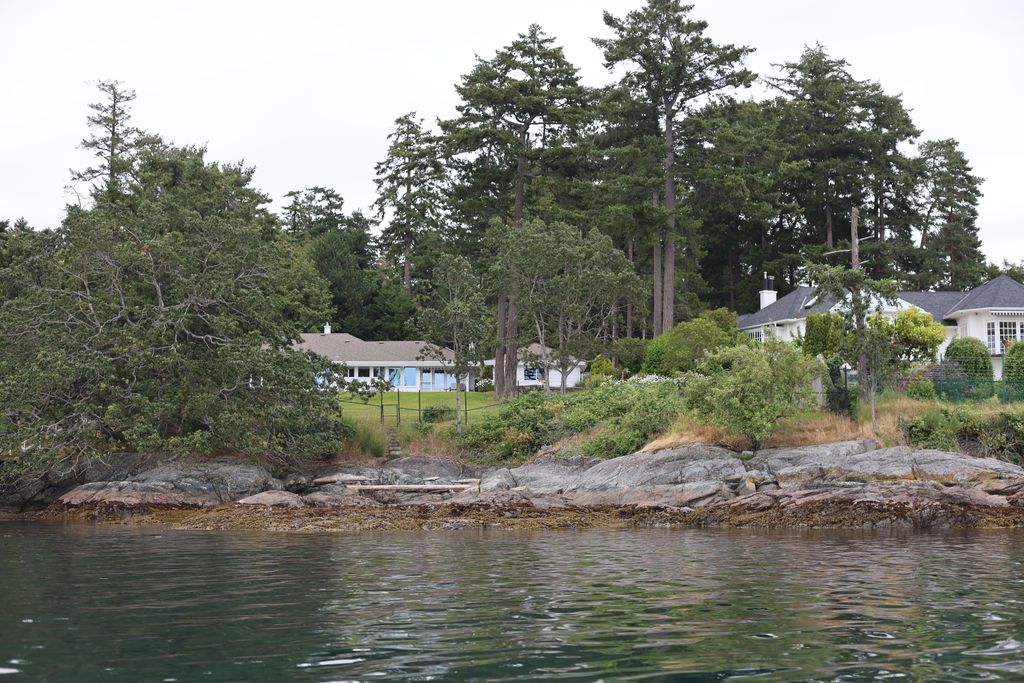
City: victoria